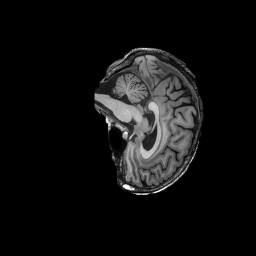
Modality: T1w
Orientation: sagittal
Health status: ill
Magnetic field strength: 3 T